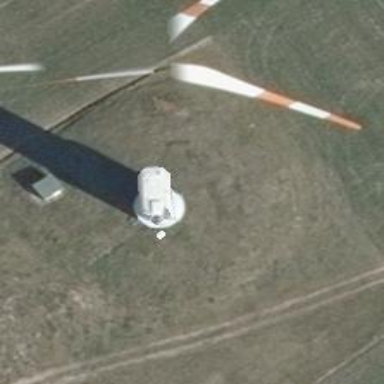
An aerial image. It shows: Wind generator with horizontal axis. The generator is wind turbine.